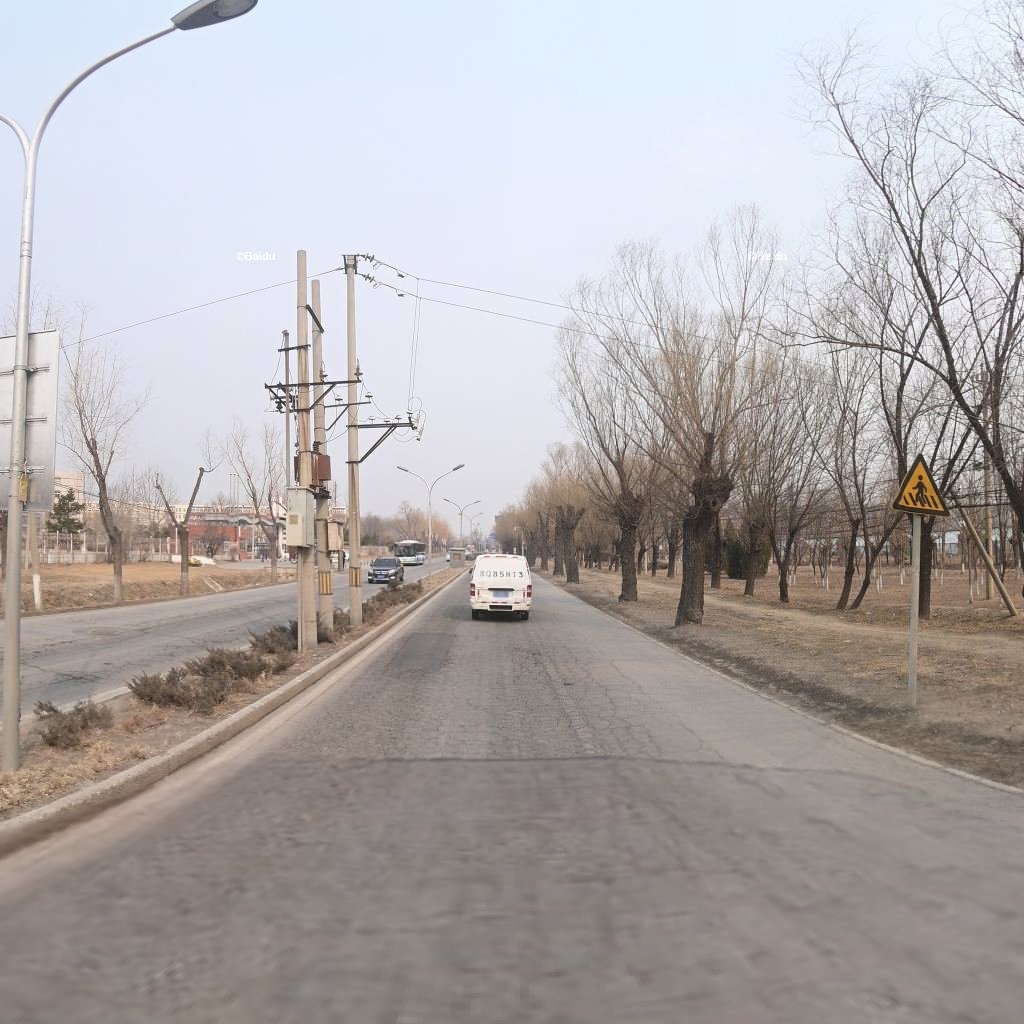
Region: Haidian
Road damage annotations: alligator crack, alligator crack